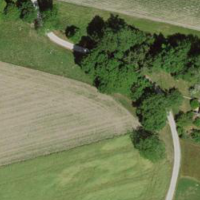
EUNIS habitat code: 52
Species observed at this site:
Scilla bifolia